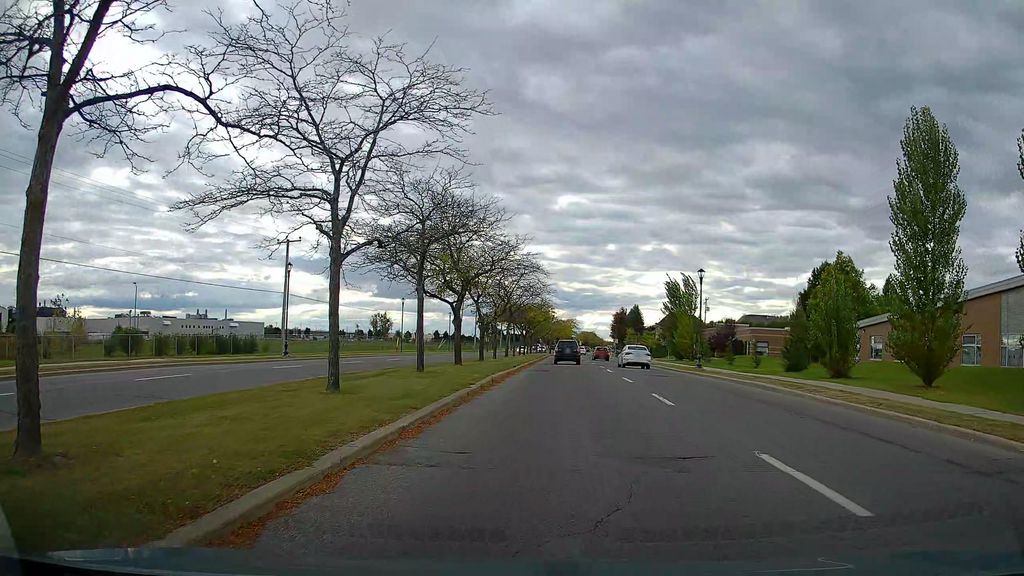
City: montreal